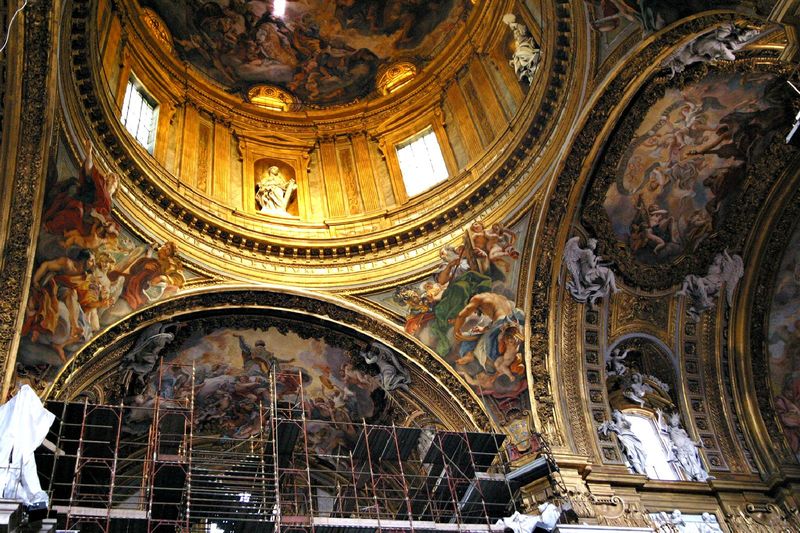
Titel: Vierungskuppel von Il Gesù in Rom
Künstler: Giovanni Battista Gaulli
Standort: Rom, Il Gesù (EU - I - Latium)
Schlagwörter: himmel, weiß, wolken, fenster, laterne, licht, tuch, malerei, barock, kirche, gold, engel, skulptur, rundbogen, kuppel, verzierung, wandmalerei, metall, stuck, fotografie, gerüst, gewölbe, dom, helm, wappen, fresken, heiliger, volute, heilige, fresko, fesnter, tonne, kassette, baustelle, tympanon, bauarbeiten, deckenmalerei, petersdom, tonnengewölbe, kassettierung, restaurierung, skulptir, renovieren